Question: I'm trying to add the CoreTelephony.framework so I can use mixpanel analytics in my iOS app. My app is targeted at iOS 5.1+. I'm running XcodeVersion 4.6.3. I have the iOS 5.1 simulator installed.
When I click the "Build Phases" and then the section "Link Binary With Libraries" and click the plus to add a library. I get this dialog box:

- -
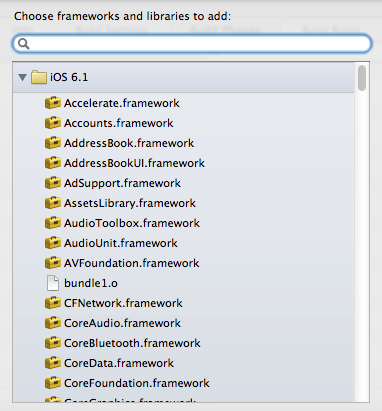
Answer: CoreTelephony has been available since iOS4. You can simply add it to your project from Build Phases even though it is listed under iOS6.1. It will still build and run fine under iOS5.1.